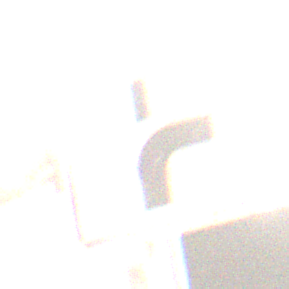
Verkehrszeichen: VerlaufVorfahrtsstrasse8
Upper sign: Vorfahrtsstrasse
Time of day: SunriseSunset
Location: Roofed (Suburban)
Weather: Clear
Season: NotSpecified
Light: Natural